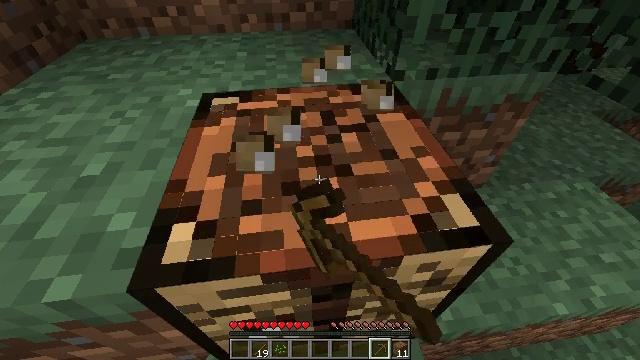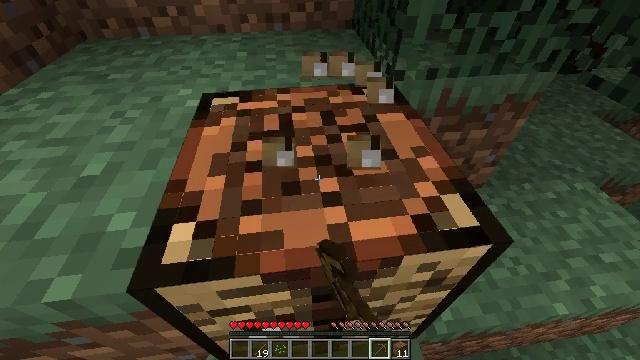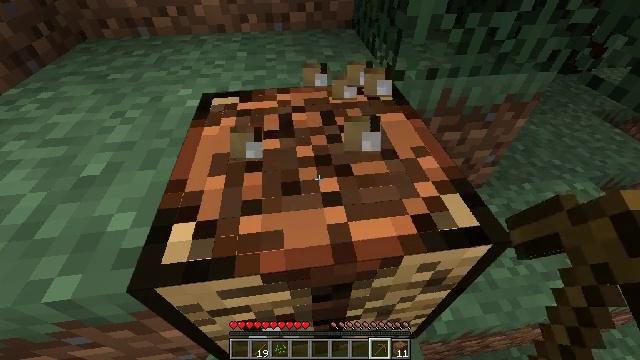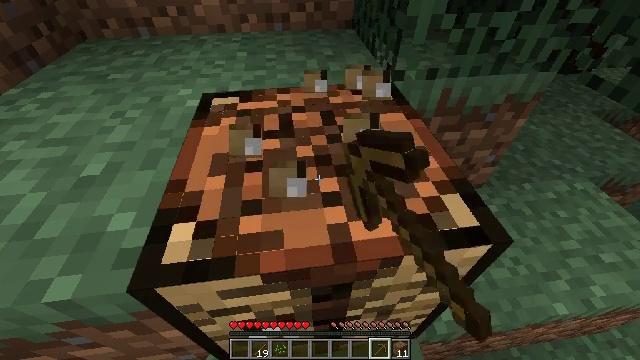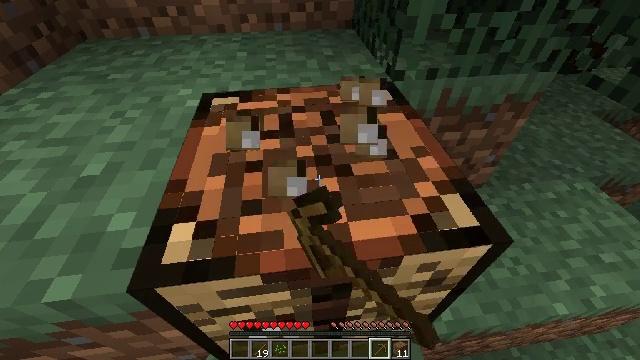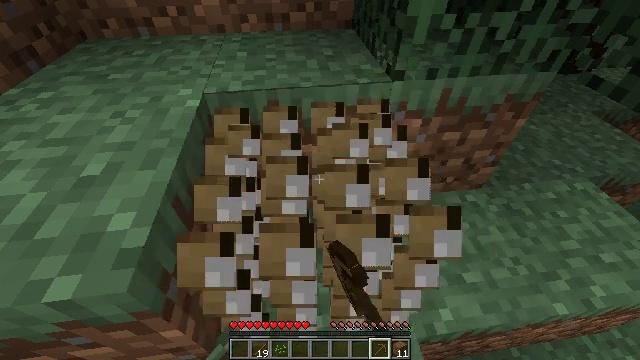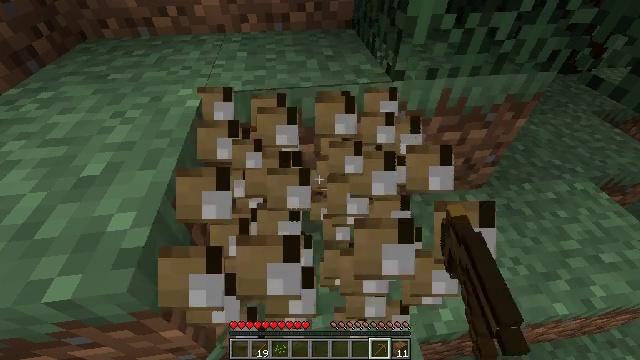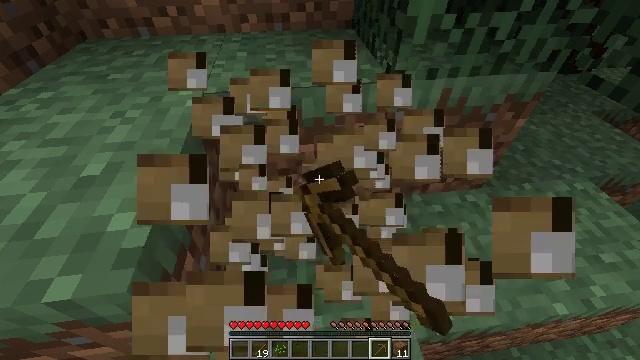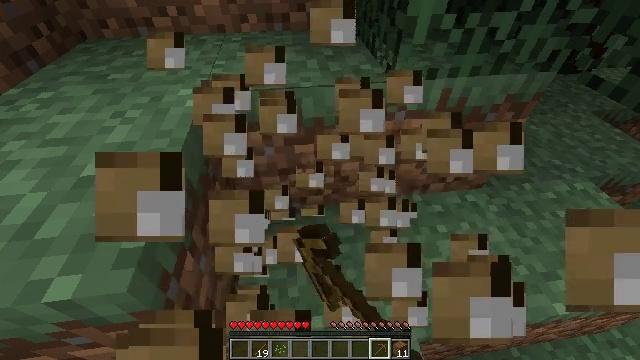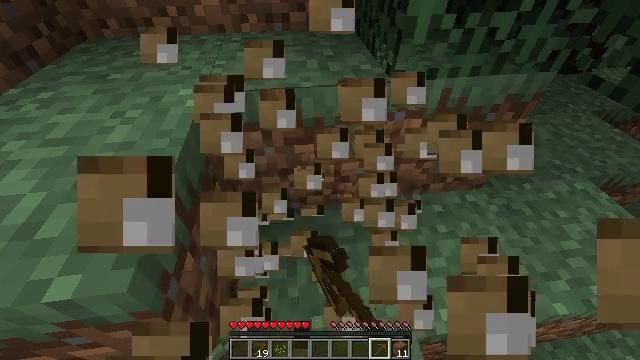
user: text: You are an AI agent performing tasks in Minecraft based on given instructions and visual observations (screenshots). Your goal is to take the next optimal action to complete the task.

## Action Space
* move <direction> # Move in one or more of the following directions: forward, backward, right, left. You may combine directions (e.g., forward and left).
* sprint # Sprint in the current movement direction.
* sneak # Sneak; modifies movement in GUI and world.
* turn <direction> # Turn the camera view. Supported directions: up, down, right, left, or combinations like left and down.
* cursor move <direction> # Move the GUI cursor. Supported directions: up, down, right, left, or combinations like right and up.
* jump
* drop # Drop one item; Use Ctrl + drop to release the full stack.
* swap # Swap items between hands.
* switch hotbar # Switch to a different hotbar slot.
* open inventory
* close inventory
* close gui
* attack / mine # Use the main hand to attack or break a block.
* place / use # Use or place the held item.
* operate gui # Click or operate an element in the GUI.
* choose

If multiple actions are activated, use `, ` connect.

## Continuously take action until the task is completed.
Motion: motion action
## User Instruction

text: Attack the crafting table to break it.
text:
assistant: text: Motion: attack / mine
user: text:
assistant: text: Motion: attack / mine
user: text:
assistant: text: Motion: attack / mine
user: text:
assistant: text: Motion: attack / mine
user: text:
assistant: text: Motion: attack / mine
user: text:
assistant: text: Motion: attack / mine
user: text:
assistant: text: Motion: attack / mine
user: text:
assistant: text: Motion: attack / mine
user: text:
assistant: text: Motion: attack / mine
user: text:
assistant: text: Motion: attack / mine